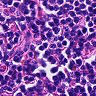
Metastatic tissue present: no